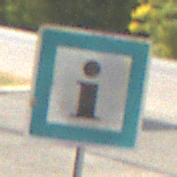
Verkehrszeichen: Informationsstelle
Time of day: MorningAfternoon
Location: Outdoor (Suburban)
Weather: Clear
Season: NotSpecified
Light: Natural